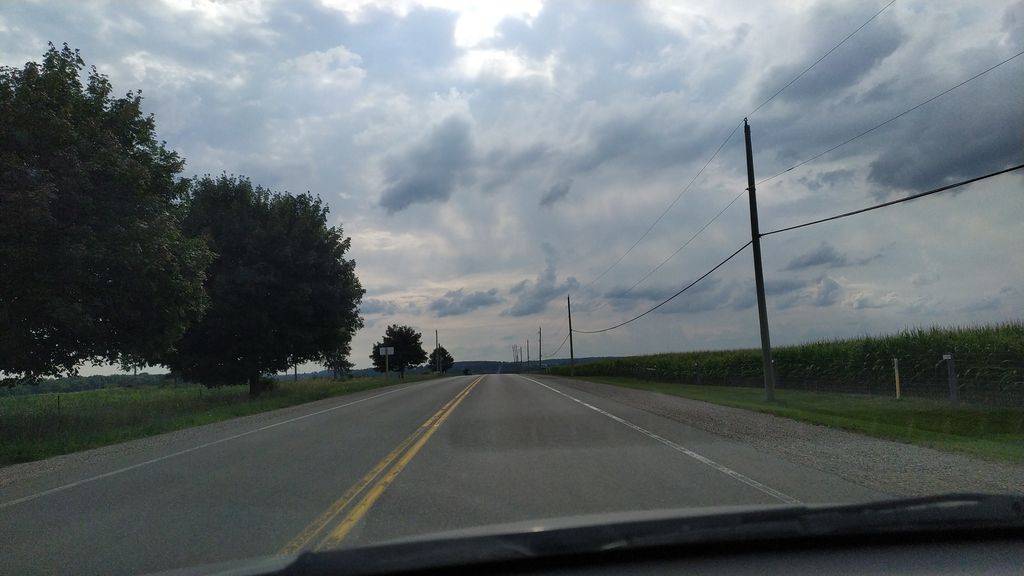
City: kitchener-waterloo